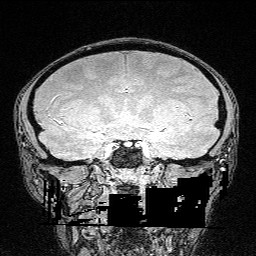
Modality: FLASH
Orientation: sagittal
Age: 24
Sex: female